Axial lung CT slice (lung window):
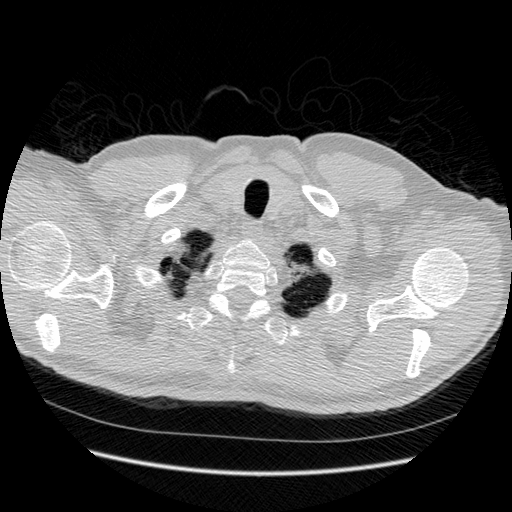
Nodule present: no